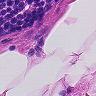
Metastatic tissue present: no